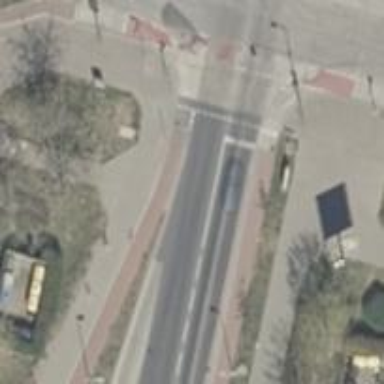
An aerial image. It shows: Road with traffic signals.